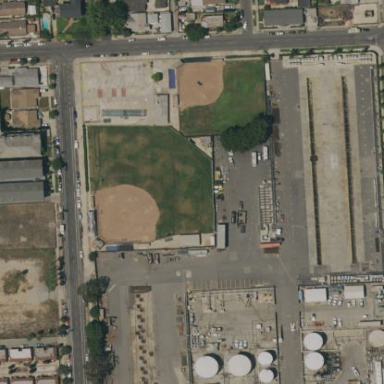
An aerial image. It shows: Baseball pitch for leisure land.